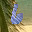
Label: 6